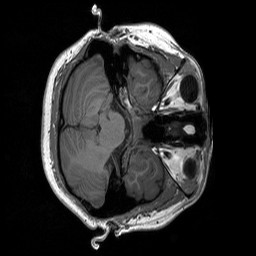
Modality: T1w
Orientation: axial
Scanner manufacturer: siemens
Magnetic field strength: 3 T
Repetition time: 1.76 s
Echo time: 0.0022 s